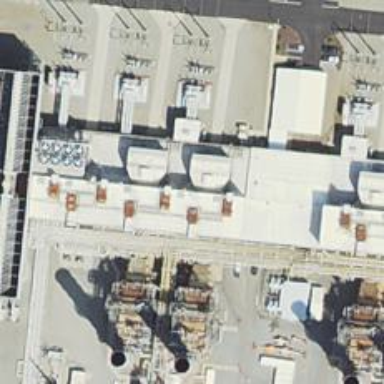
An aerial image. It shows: Gas turbine generator.